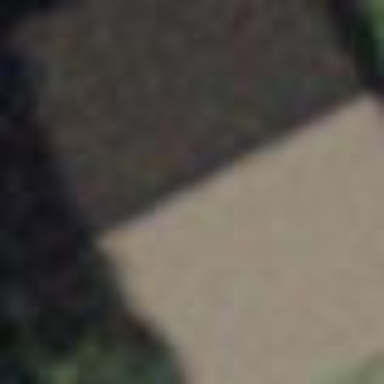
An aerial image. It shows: Rural barn.